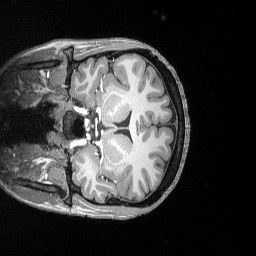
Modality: T1w
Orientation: coronal
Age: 29
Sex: female
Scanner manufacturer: siemens
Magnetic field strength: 3 T
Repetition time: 2.53 s
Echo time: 0.00164 s